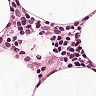
Metastatic tissue present: no